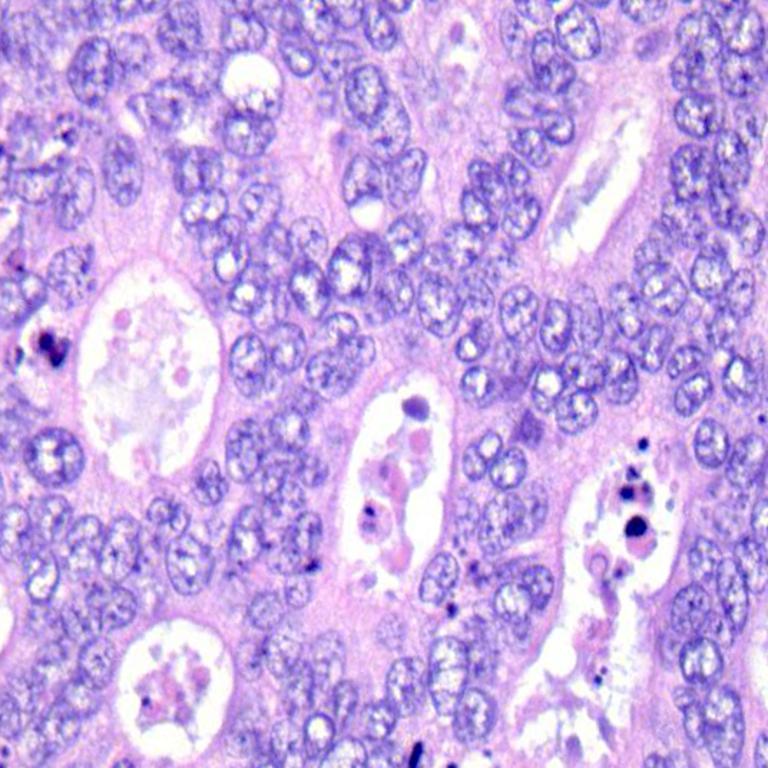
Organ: colon
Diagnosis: adenocarcinomas